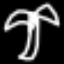
Label: palm tree